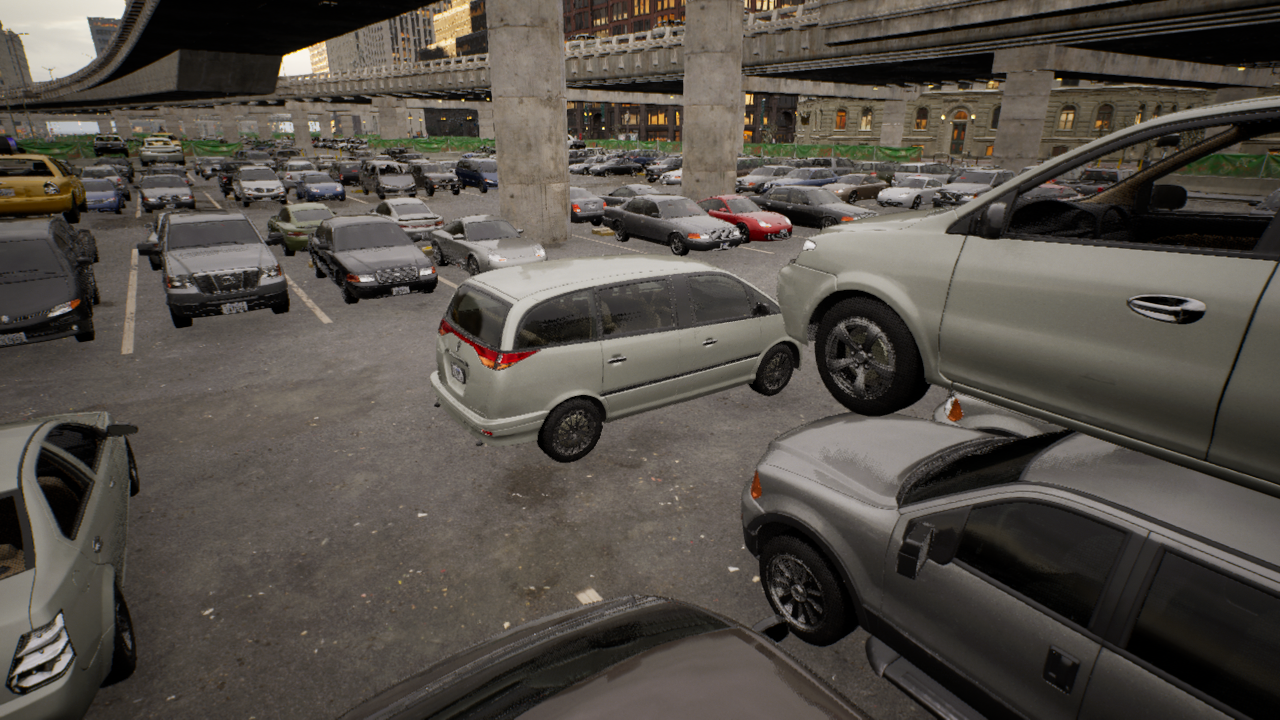
Venue: arterial
Lighting: golden hour
Vehicle rig: minivan